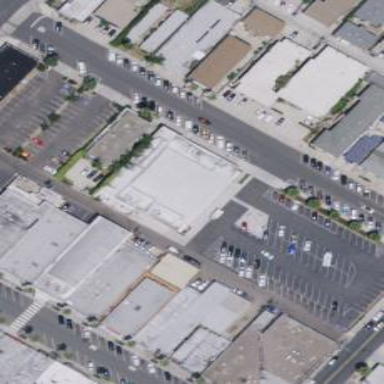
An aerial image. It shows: Commercial building of retail type.